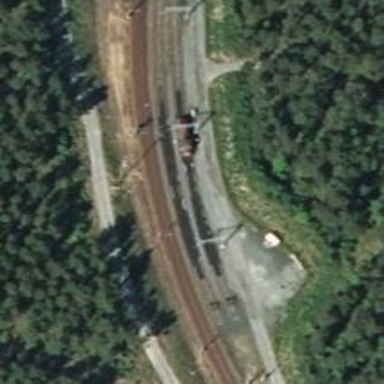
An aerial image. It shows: Railway yard.